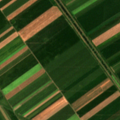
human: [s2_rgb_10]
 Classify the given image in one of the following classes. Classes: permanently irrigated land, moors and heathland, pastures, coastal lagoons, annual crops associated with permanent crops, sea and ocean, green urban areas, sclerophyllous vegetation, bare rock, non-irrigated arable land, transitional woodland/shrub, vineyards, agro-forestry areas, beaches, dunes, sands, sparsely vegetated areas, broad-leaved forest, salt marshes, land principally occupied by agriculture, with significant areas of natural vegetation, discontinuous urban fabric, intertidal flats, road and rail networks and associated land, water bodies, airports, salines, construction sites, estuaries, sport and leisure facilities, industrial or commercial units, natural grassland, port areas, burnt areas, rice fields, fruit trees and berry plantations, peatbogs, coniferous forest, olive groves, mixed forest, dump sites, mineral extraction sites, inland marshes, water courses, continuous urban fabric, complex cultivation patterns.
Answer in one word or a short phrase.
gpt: non-irrigated arable land